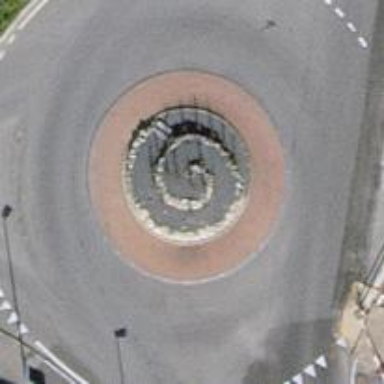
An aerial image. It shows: Flagpole which is man-made.